Field crop: tomato
Growth stage: 1
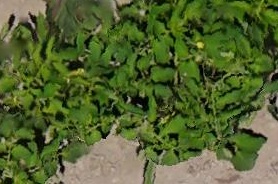
Species: tomato